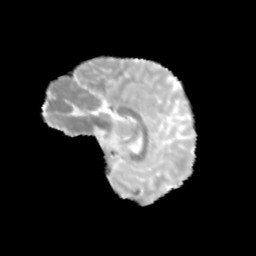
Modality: MD
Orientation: sagittal
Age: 11
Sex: male
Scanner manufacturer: siemens
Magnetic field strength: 3 T
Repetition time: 3.8 s
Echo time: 0.07 s